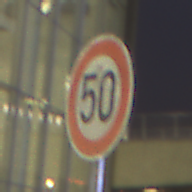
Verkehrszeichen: Geschwindigkeit50
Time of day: Night
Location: Outdoor (Urban)
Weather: PartlyCloudy
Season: NotSpecified
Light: Artificial